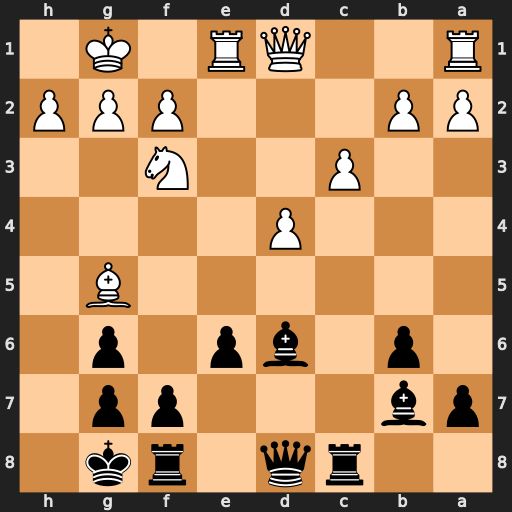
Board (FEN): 2rq1rk1/pb3pp1/1p1bp1p1/6B1/3P4/2P2N2/PP3PPP/R2QR1K1
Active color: b
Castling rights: -
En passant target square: -
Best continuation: Bxf3 Bxd8 Bxd1